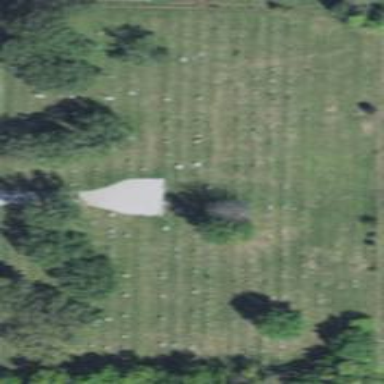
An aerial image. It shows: Cemetery.